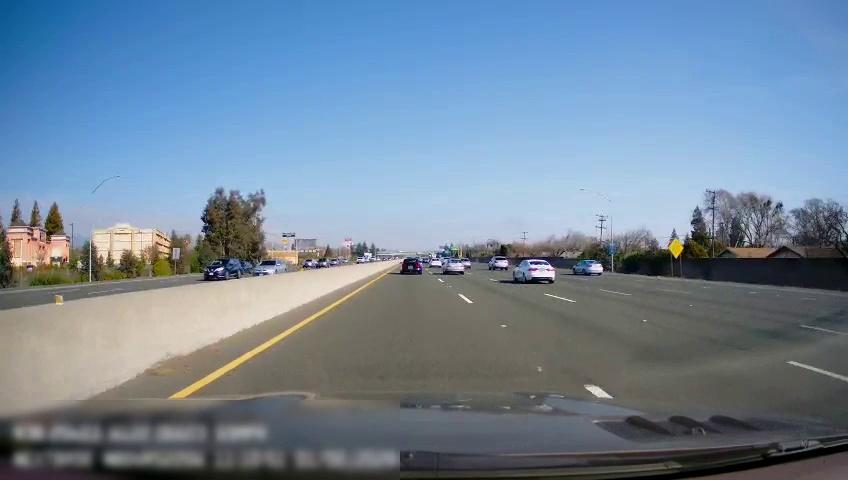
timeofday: Day
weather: Sunny
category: Drivable Space
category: Drivable Space
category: Vehicles | Car
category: Vehicles | SUV
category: Vehicles | Car
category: Vehicles | Car
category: Vehicles | SUV
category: Vehicles | Truck
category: Vehicles | Other LV
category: Vehicles | Car
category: Vehicles | Car
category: Vehicles | Car
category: Vehicles | SUV
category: Vehicles | Car
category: Vehicles | SUV
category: Vehicles | Car
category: Lanes | Alternate Lane
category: Lanes | Current Lane
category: Lanes | Current Lane
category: Lanes | Alternate Lane
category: Lanes | Alternate Lane
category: Lanes | Alternate Lane
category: Lanes | Opposite Lane
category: Lanes | Opposite Lane
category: Lanes | Opposite Lane
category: Traffic | Signs